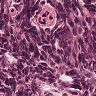
Metastatic tissue present: no